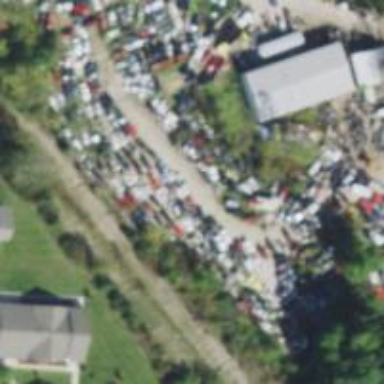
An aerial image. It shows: Industrial area designated as scrap yard.